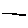
Label: line